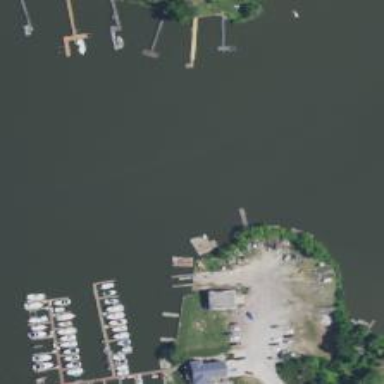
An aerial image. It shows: Man-made pier.